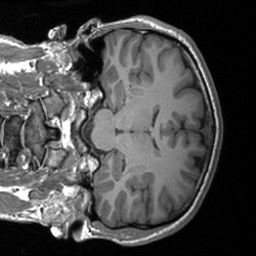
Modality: T1w
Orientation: coronal
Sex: male
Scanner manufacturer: siemens
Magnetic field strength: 3 T
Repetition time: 1.9 s
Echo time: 0.00226 s